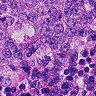
Metastatic tissue present: yes